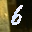
Label: 6